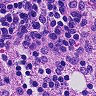
Metastatic tissue present: no